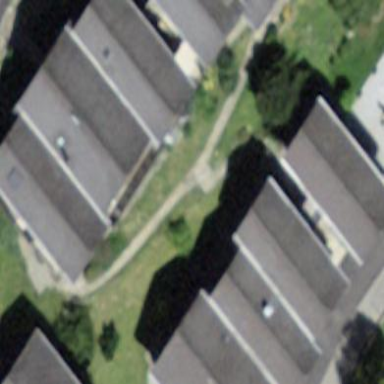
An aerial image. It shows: Simple and straightforward house.